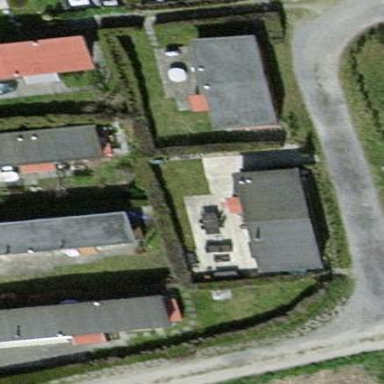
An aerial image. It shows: Static caravan building.